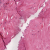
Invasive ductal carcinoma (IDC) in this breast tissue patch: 0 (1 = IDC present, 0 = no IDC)